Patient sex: M
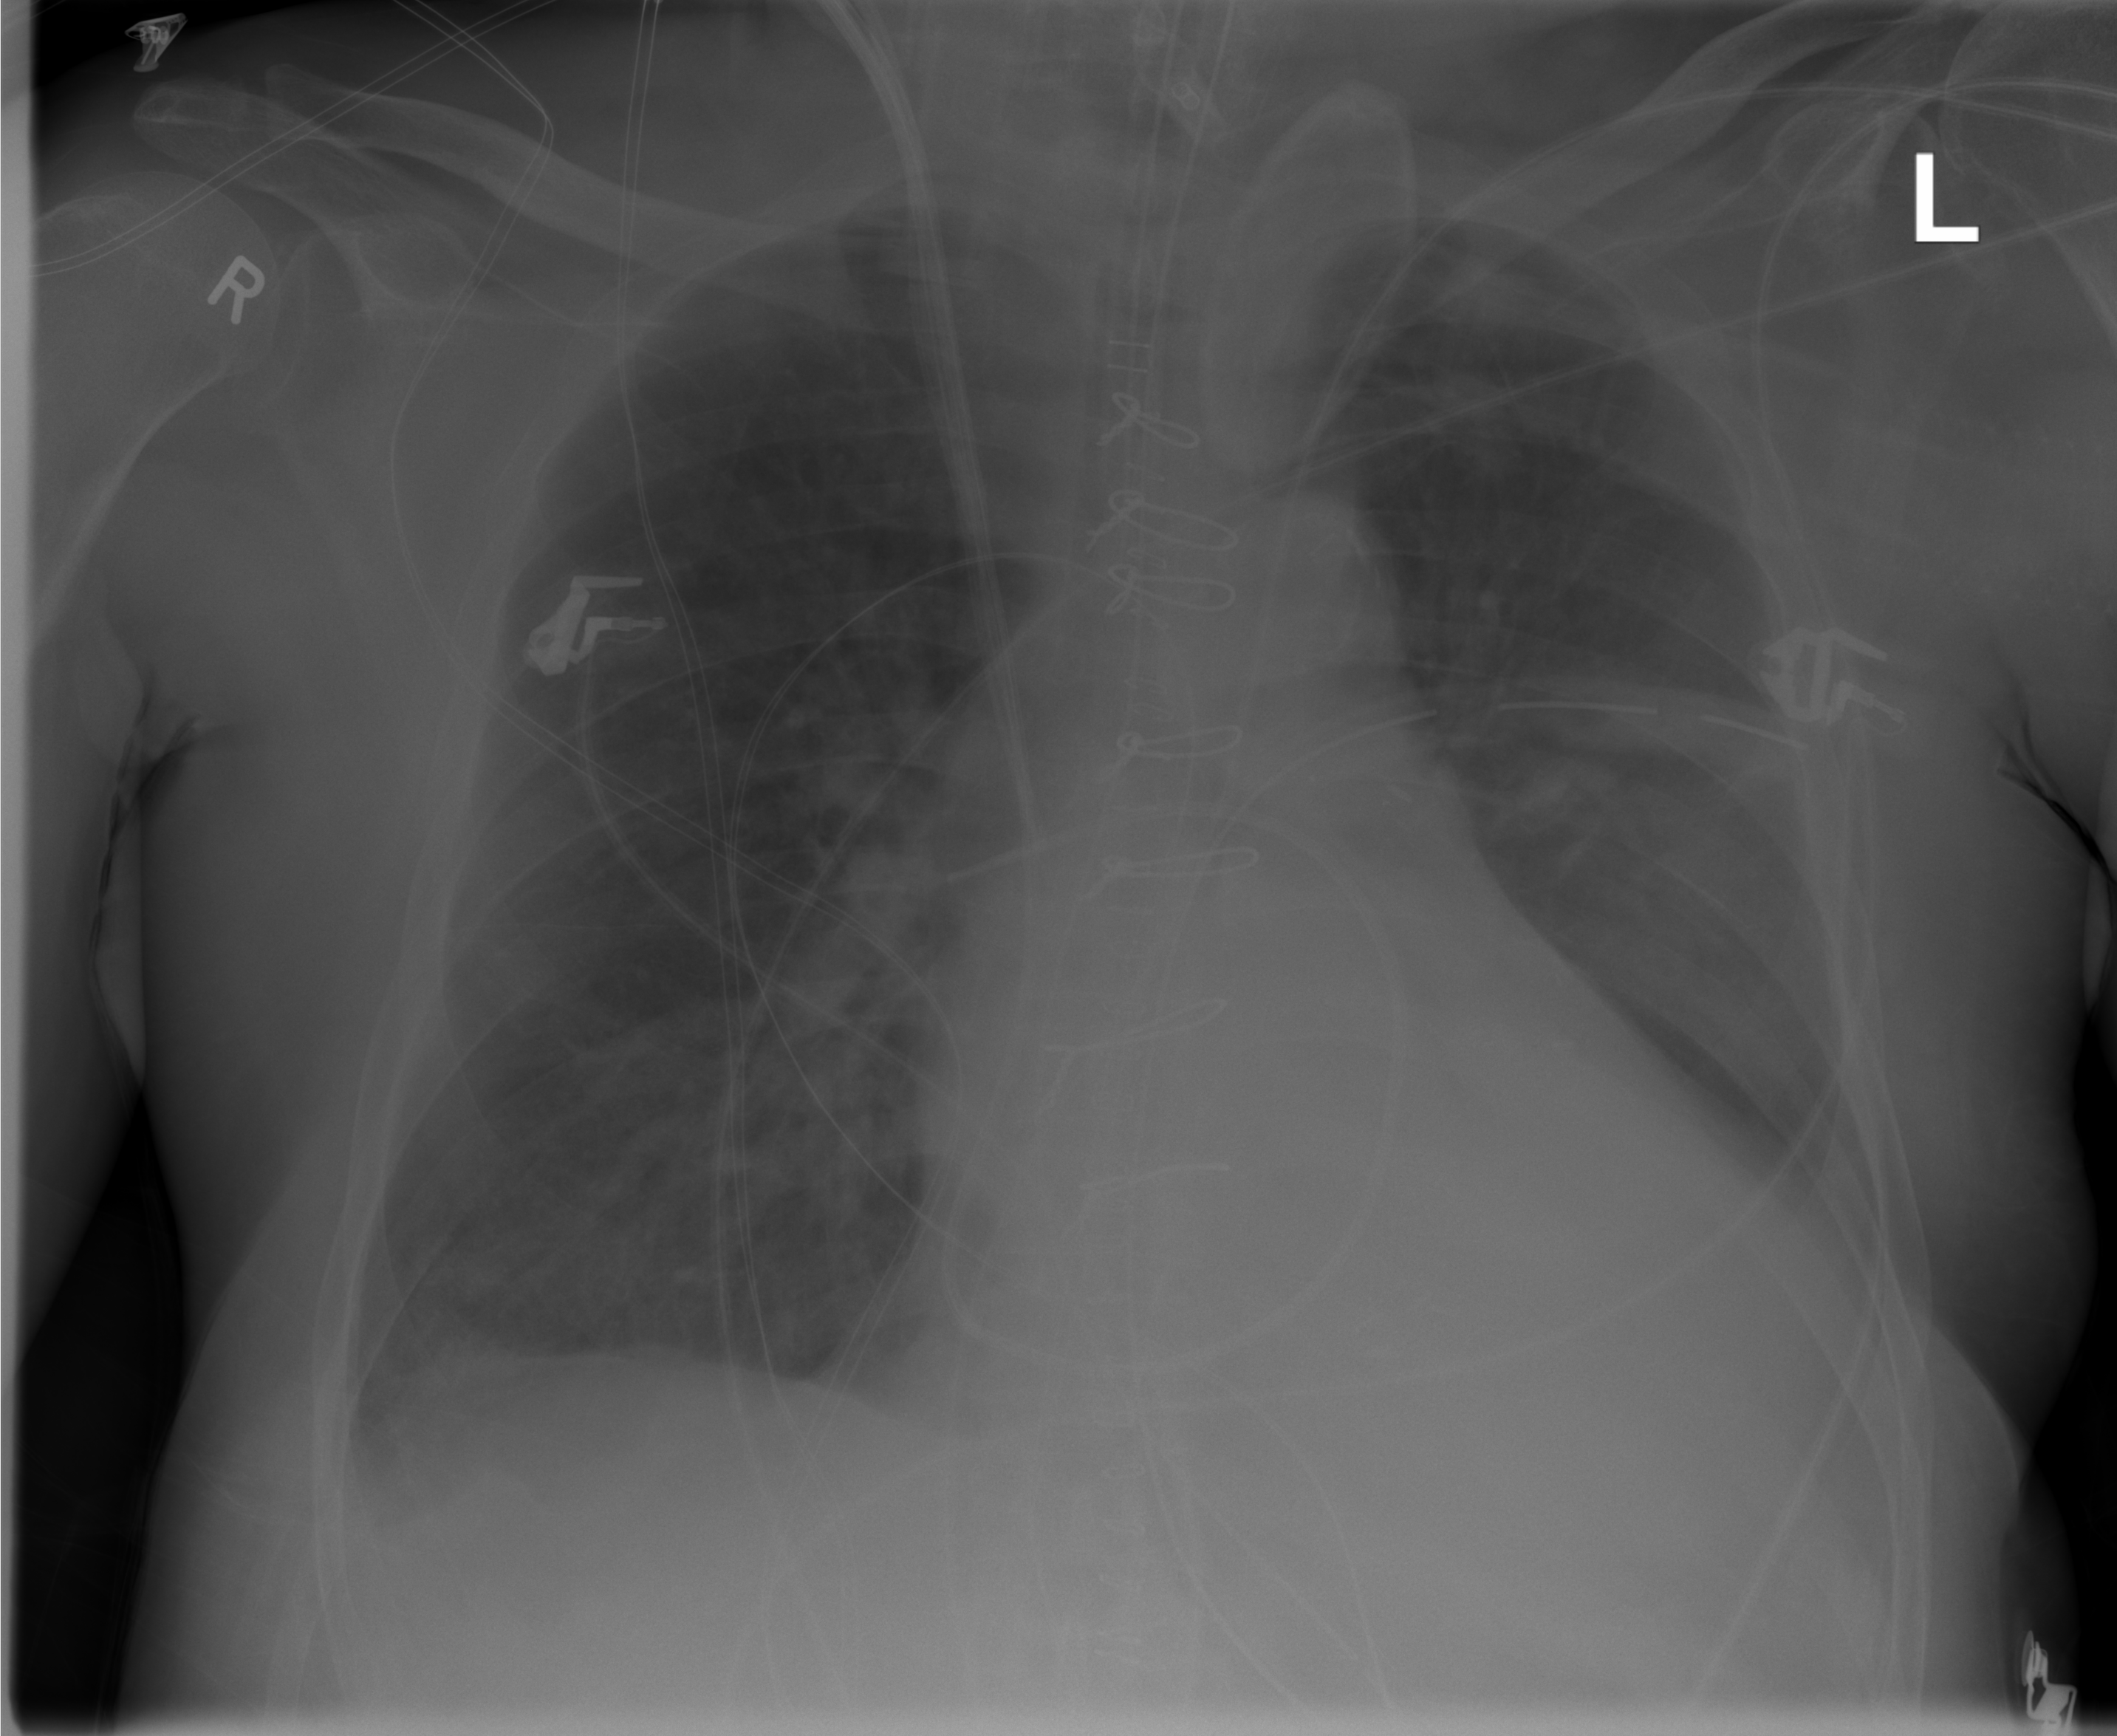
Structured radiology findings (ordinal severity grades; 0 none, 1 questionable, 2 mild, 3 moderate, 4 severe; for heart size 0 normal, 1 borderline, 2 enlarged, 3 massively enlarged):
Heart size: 2
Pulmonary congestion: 0
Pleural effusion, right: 2
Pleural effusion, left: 1
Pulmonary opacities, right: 1
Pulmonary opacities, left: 0
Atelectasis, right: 2
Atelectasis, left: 0